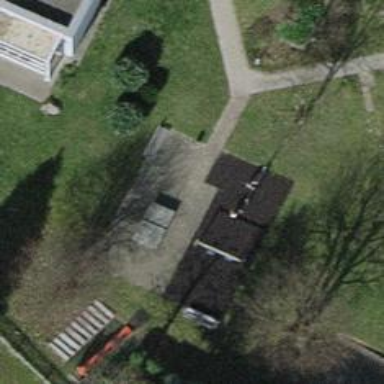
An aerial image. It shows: Bench for seating.